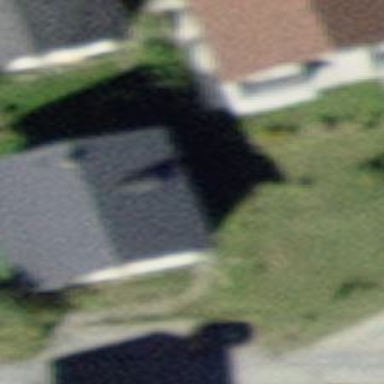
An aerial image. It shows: Simple and straightforward house.